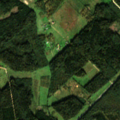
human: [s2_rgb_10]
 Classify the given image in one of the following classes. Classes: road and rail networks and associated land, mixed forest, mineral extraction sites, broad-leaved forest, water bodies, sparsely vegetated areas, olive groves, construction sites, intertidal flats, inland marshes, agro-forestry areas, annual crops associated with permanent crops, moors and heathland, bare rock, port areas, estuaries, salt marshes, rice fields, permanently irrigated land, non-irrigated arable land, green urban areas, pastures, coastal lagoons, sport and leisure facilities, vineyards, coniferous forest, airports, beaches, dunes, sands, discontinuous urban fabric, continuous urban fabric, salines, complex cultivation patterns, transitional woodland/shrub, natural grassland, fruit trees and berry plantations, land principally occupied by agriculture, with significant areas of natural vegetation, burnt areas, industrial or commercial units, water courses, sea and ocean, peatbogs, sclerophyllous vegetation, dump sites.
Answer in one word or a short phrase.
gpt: complex cultivation patterns, coniferous forest, mixed forest, transitional woodland/shrub